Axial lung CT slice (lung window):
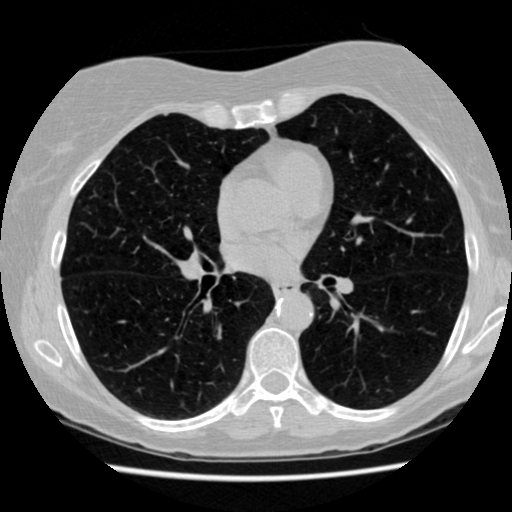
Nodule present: no